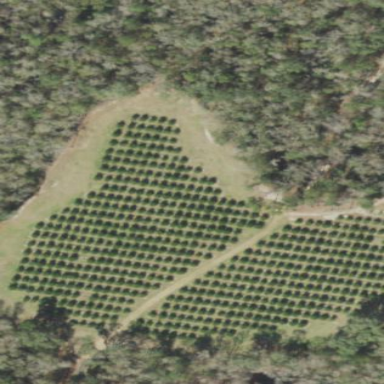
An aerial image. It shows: Plant nursery specializing in trees.